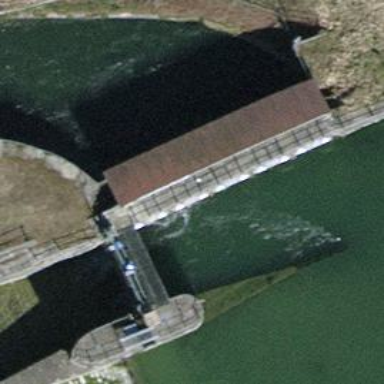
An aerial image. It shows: Weir along the waterway.